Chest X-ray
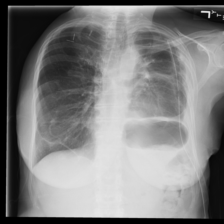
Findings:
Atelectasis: negative
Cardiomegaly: negative
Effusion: negative
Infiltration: negative
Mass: negative
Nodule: negative
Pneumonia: negative
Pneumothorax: positive
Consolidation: negative
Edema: negative
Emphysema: negative
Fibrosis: negative
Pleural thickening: negative
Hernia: negative